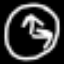
Label: clock